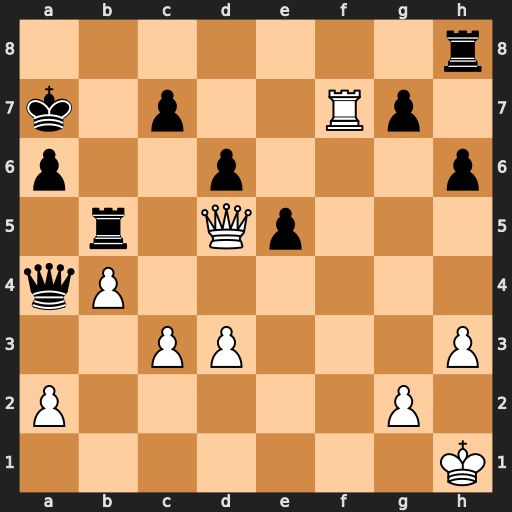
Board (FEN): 7r/k1p2Rp1/p2p3p/1r1Qp3/qP6/2PP3P/P5P1/7K
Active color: w
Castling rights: -
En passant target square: -
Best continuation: Rxc7+ Kb8 Qxd6 Rb7 Rc5+ Ka7 Ra5 Qxa5 bxa5